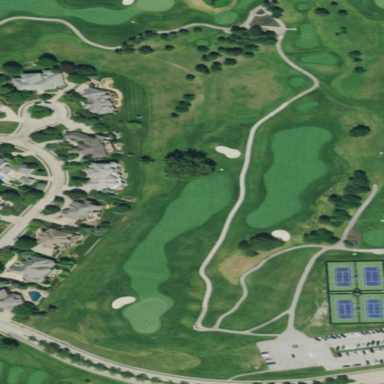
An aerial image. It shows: Rough area on grassy golf course.